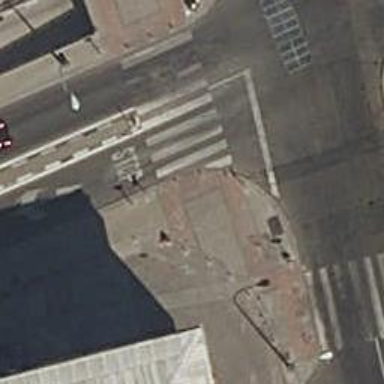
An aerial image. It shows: Zebra crossing for pedestrians.